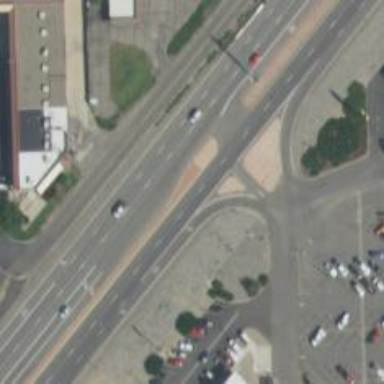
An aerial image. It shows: Trunk link highway with asphalt surface.